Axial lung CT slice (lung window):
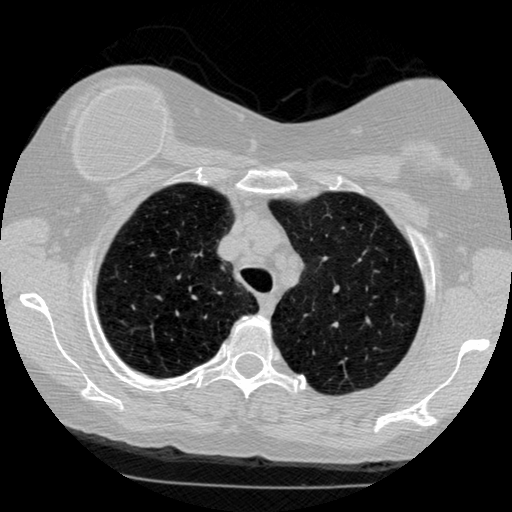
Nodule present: no